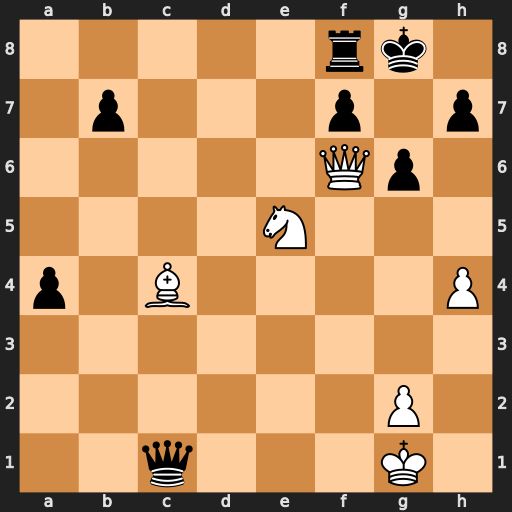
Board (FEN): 5rk1/1p3p1p/5Qp1/4N3/p1B4P/8/6P1/2q3K1
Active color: w
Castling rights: -
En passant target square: -
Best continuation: Kh2 Qxc4 Nxc4